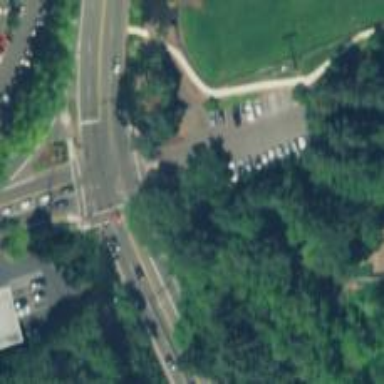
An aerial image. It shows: Primary highway with sidewalk on the left.